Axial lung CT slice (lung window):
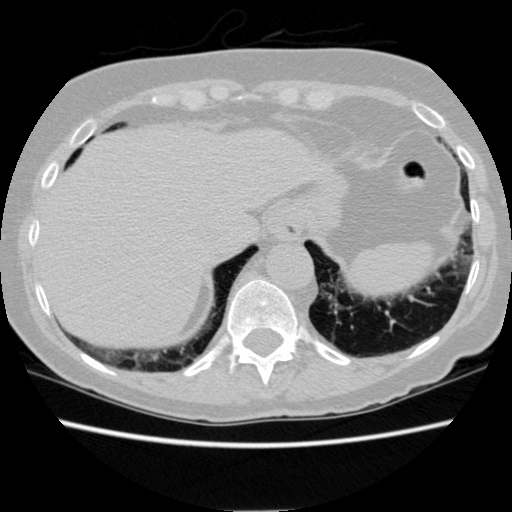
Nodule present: no